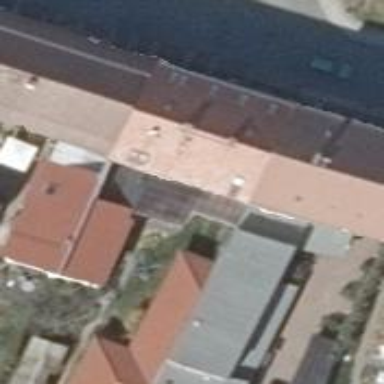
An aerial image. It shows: Gabled apartments building with roof tiles.